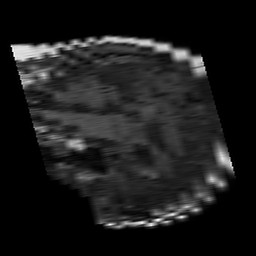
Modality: T1w
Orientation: sagittal
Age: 82
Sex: female
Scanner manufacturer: philips
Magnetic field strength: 1.5 T
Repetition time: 0.375 s
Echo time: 0.011 s